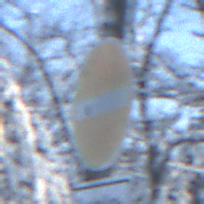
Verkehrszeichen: VerbotDerEinfahrt
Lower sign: SonstigeFahrzeugePersonengruppenFrei1
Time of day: MorningAfternoon
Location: Outdoor (Nature)
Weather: Clear
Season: Winter
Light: Natural